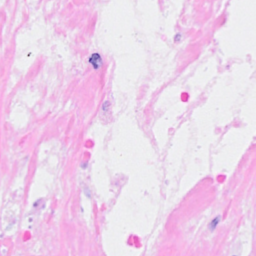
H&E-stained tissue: Breast